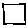
Label: square